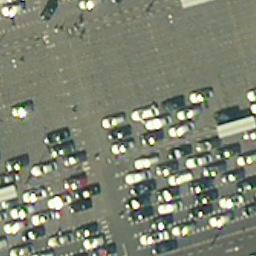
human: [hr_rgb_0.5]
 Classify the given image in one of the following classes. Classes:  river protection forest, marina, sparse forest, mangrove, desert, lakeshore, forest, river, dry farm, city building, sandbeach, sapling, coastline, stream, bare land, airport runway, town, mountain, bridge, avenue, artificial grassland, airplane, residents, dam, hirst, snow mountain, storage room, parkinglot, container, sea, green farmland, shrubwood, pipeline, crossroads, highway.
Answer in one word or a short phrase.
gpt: parkinglot